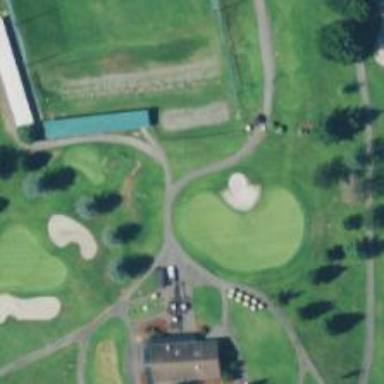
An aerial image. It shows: Path used for both walking and golf.